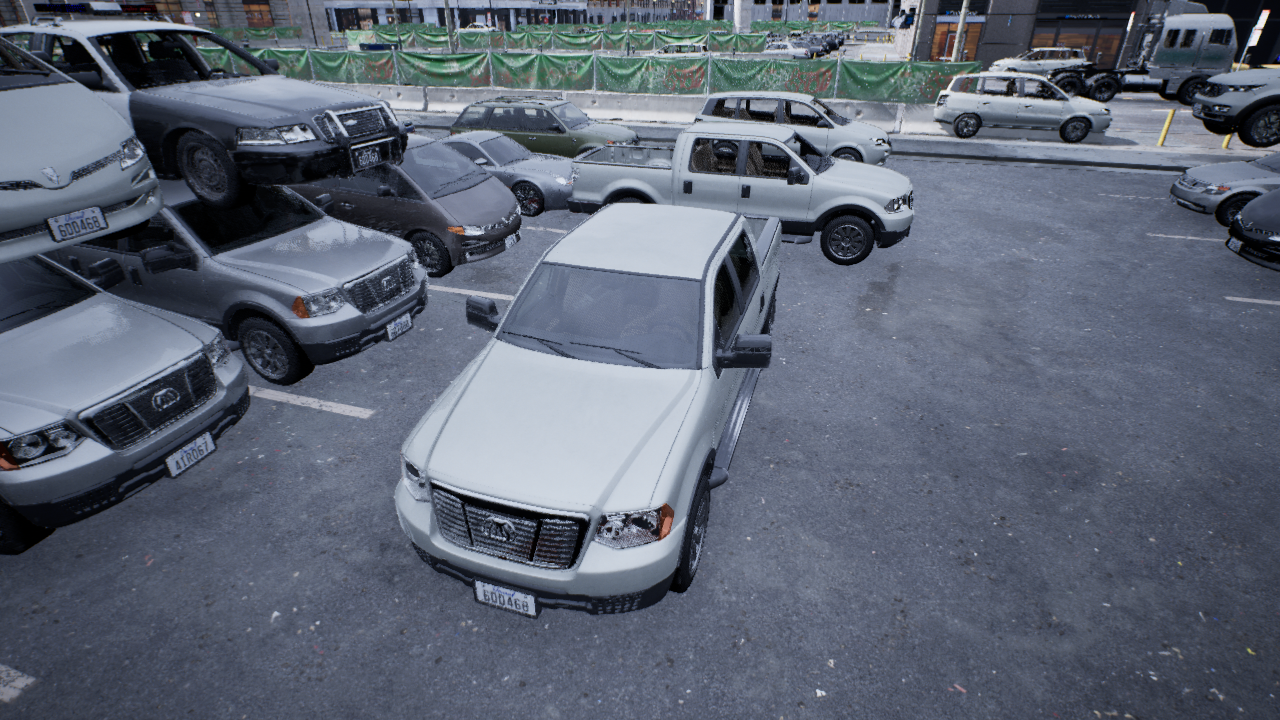
Venue: arterial
Lighting: overcast
Vehicle rig: pickup